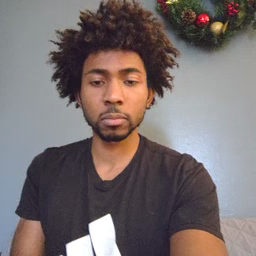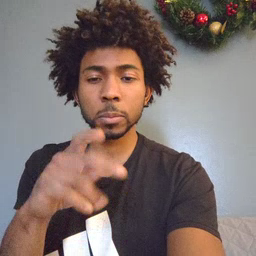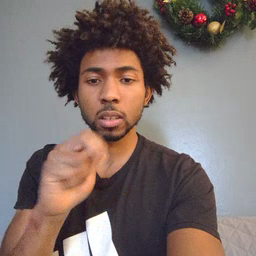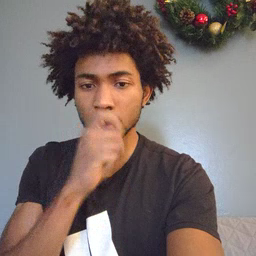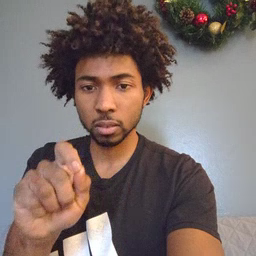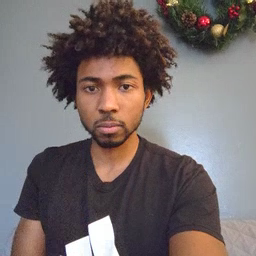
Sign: pen